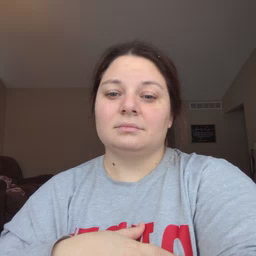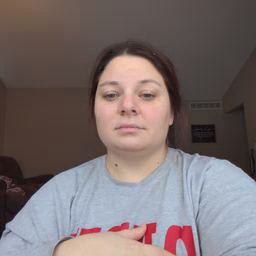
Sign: every